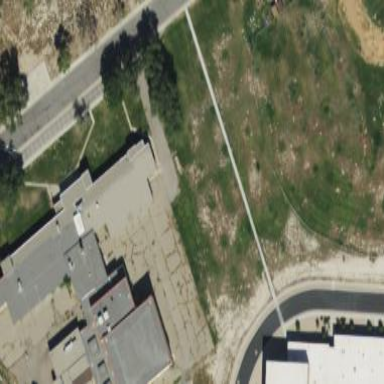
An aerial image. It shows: School building.